Question: i have used for creating login form.
But when i check my ui in IE-8 it looks left centered also the also not showing.
in other browser it looks perfect.
'''
<div class="message warning">
<div class="col-md-6 col-md-offset-3 col-xs-6 col-sm-6>
<div class="panel panel-default" >
<div class="panel-heading" >
<span class="glyphicon glyphicon-eye-open "></span> Login
</div>
<div class="panel-body">
<form class="form-horizontal" action="">
<div class="form-group">
<label for="inputEmail" class="control-label col-xs-4">Organisation Id</label>
<div class="col-xs-7 col-sm-7 col-md-7">
<div class="input-group">
<span class="input-group-addon"><span class="glyphicon glyphicon-th-list"></span></span>
<input type="email" class="form-control" id="inputEmail" require placeholder="Organisation Number" >
</div>
</div>
</div>
<div class="form-group">
<label for="inputEmail" class="control-label col-xs-4">Username</label>
<div class="col-xs-7">
<div class="input-group">
<span class="input-group-addon"><span class="glyphicon glyphicon-user"></span></span>
<input type="email" class="form-control" id="inputEmail" require placeholder="Username" >
</div>
</div>
</div>
<div class="form-group">
<label for="inputPassword" class="control-label col-xs-4">Password</label>
<div class="col-xs-7">
<div class="input-group">
<span class="input-group-addon"><span class="glyphicon glyphicon-lock"></span></span>
<input type="password" class="form-control" id="inputPassword" require placeholder="Password" >
</div>
</div>
</div>
<div class="form-group">
<div class="col-xs-offset-4 col-xs-6">
<div class="checkbox input-group">
<label><input type="checkbox"> Remember me</label>
</div>
</div>
</div>
<div class="form-group">
<div class="col-xs-offset-4 col-xs-10">
<button type="submit" class="btn btn-primary">Login</button>
<!--<button type="submit" class="btn btn-primary">Cancel</button> -->
</div>
</div>
</form>
</div>
</div>
</div>
</div>
'''
i have attached image so you can easily identified problem.

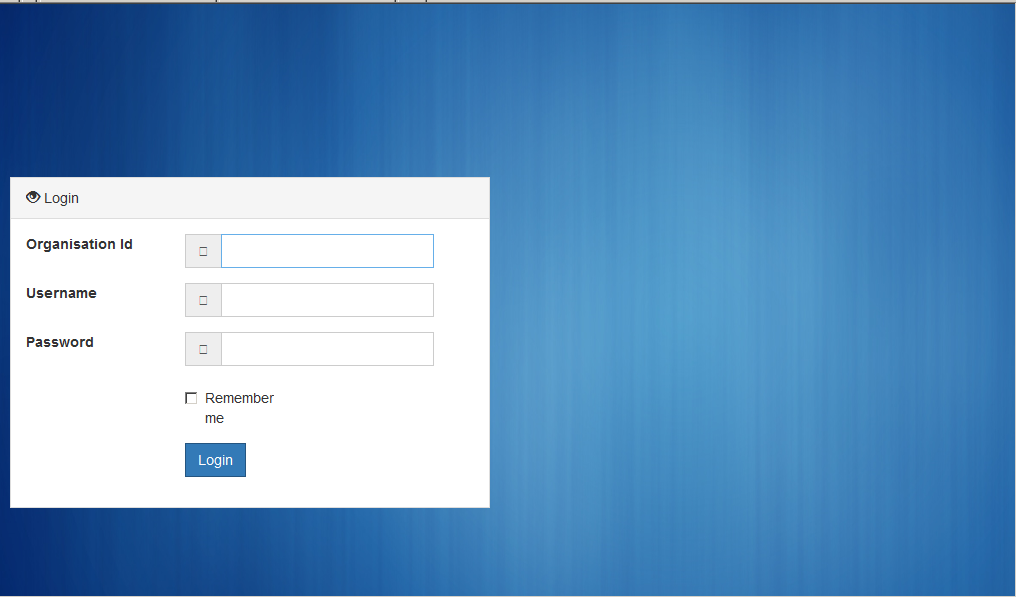
Answer: i got the solution for this problem.
i have added some extra css code, and it's working in IE-8 also.
'''
.center {
float: none;
margin-left: auto;
margin-right: auto;
}
<div class="col-md-6 col-md-offset-3 col-xs-6 col-sm-6 center ">
'''